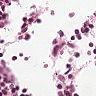
Metastatic tissue present: no